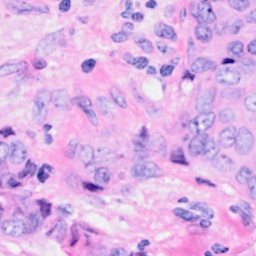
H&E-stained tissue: Breast